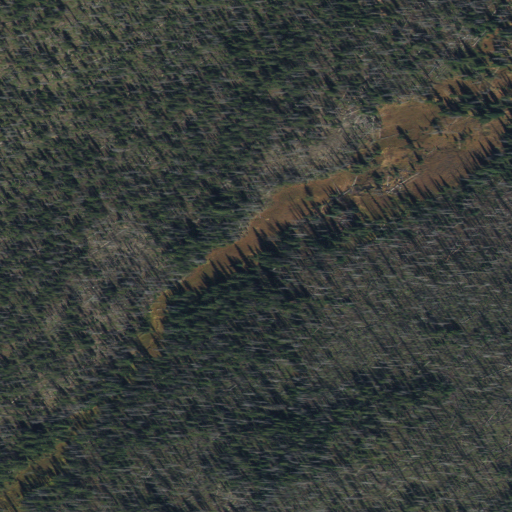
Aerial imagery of plain(s) in Idaho named Faust Meadows containing shrub, evergreen forest, and woody wetlands